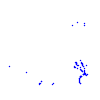
Particle: kaon